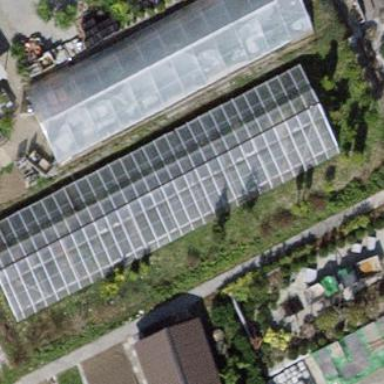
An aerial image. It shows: Greenhouse.